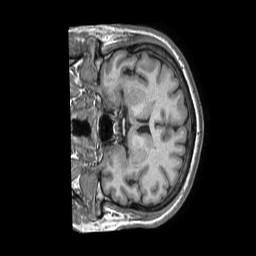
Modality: T1w
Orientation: coronal
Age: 55
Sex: male
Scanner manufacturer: philips
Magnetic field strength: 1.5 T
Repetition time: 0.007218 s
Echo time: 0.003268 s